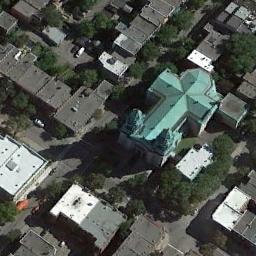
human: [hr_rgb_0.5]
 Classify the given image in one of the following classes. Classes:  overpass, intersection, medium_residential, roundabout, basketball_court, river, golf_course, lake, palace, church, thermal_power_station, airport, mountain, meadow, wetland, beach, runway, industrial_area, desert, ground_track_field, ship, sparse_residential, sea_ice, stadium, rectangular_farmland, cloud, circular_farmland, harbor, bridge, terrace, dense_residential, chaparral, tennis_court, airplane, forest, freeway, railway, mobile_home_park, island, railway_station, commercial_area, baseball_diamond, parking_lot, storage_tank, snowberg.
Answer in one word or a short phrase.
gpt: church